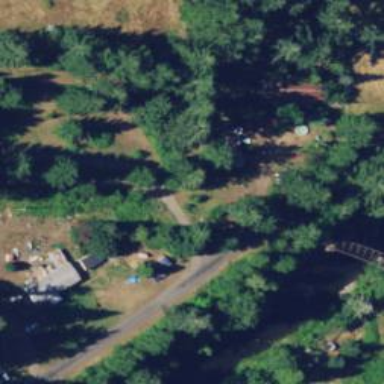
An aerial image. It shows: Abandoned railway.